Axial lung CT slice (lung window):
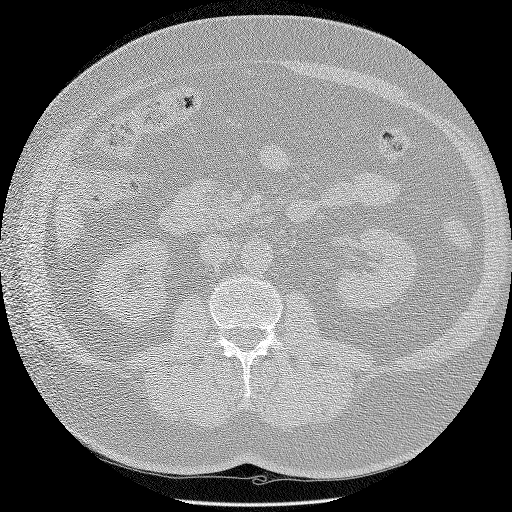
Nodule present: no